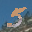
Label: 5